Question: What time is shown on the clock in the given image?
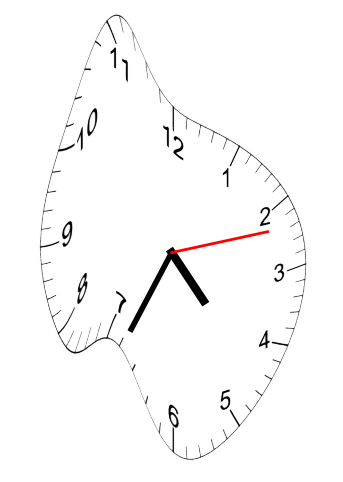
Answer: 04:34:12